Question: I just migrated a MapView from an Activity's layout to a DialogFragment. It was a pretty painless migration:
A button on the activity launches the dialog, setting the 'LatLng' the map requires:
'''
case R.id.btn_open_map:
android.support.v4.app.FragmentManager fragmentManager
= getSupportFragmentManager();
DirectionsMapDialogFragment mapDialogFragment = new DirectionsMapDialogFragment();
mapDialogFragment.setLatLng(mLatLng);
mapDialogFragment.setRetainInstance(false);
mapDialogFragment.show(fragmentManager, "fragmentName");
break;
'''
In the fragment itself it's all pretty standard code. I do however use a custom layout, as I have a button overlaying the map which launches the GoogleMaps app:
'''
<FrameLayout
xmlns:android="http://schemas.android.com/apk/res/android"
xmlns:tools="http://schemas.android.com/tools"
android:layout_width="match_parent"
android:layout_height="match_parent"
android:clickable="true"
tools:context="com.alexrafa.meetmi.fragments.DirectionsMapFragment"
android:background="@android:color/transparent">
<com.google.android.gms.maps.MapView
android:id="@+id/mv_location_map"
android:layout_width="match_parent"
android:layout_height="match_parent"
android:clickable="true"
android:apiKey="APIKEY"
/>
<ImageButton
android:layout_width="39dp"
android:layout_height="39dp"
android:src="@drawable/ic_directions_grey600_24dp"
android:id="@+id/btn_directions"
android:background="@drawable/background_map_button"
android:layout_gravity="top|center|right"
android:layout_marginRight="11dp"
android:layout_marginTop="60dp"
android:contentDescription="@string/btn_get_map_directions" />
</FrameLayout>
'''
Notice how I tried setting the background to transparent in the 'FrameLayout'. I did it because it seems my map is overlayed by the standard gray overlay all Dialogs have in Android:

And it's not an API auth problem, all the map's functions work perfectly. How can I fix this?
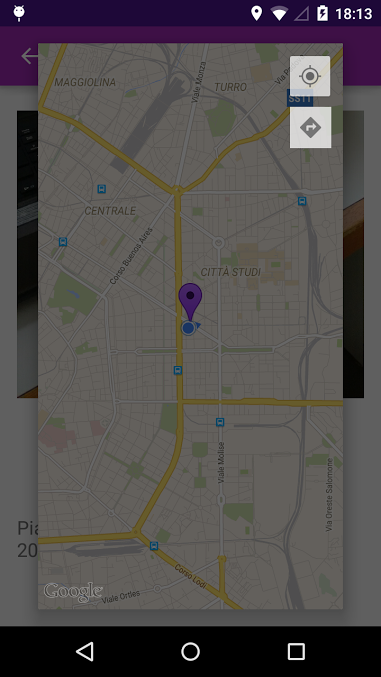
Answer: So this is how I ended up fixing my little predicament:
I set a theme for the dialog, specifically 'mapDialogFragment.setStyle(DialogFragment.STYLE_NORMAL, android.R.style.Theme_Light_Panel);'
And added some top and bottom padding in the layout. The result:

Big up to saurabh1489 for helping me find the answer!